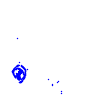
Particle: kaon